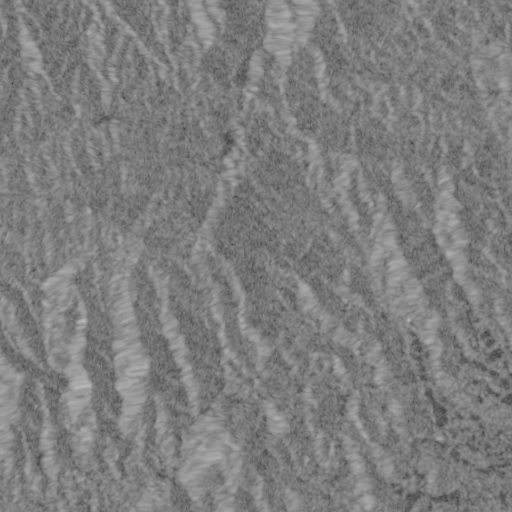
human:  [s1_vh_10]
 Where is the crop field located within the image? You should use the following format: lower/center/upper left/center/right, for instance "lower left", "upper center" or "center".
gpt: The crop field is located in the lower left of the image.
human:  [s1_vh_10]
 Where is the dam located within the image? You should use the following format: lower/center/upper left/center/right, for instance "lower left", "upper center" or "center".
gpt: The dam is located in the upper center of the image.
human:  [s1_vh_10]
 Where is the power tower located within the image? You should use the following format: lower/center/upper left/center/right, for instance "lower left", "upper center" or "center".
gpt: The power tower is located in the upper right of the image.
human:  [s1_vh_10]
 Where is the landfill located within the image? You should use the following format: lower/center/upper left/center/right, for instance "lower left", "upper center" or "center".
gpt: There is no landfill in the image.

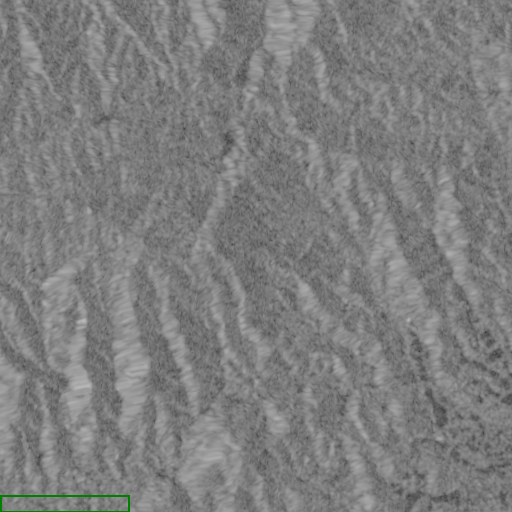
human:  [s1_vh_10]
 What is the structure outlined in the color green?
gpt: The structure outlined in green is a crop field.
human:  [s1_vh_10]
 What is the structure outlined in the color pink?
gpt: There is no pink outline.